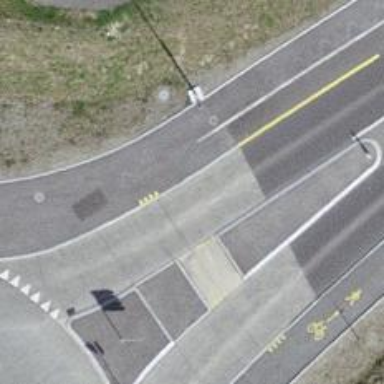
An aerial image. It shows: Cycleway.